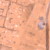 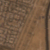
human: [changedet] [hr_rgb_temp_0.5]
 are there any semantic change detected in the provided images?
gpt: Houses were made in the subdivision on the left.